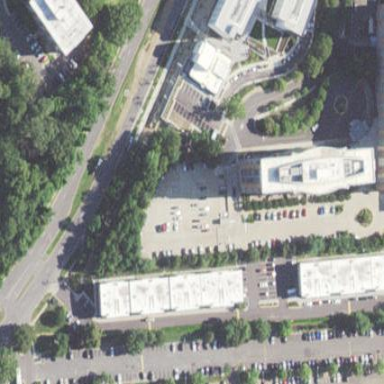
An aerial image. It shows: Multi-storey parking building.